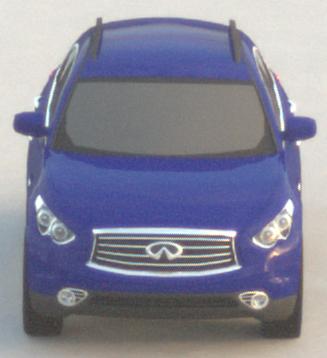
Make: Infiniti
Model: FX 37
Detailed model: FX (S51)
Model produced from: 2012/07
Model produced until: 2013/10
Doors: 5
Color: blue
Road condition: dry road
Daytime: sunrise or sunset
Contrast: low contrast